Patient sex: F
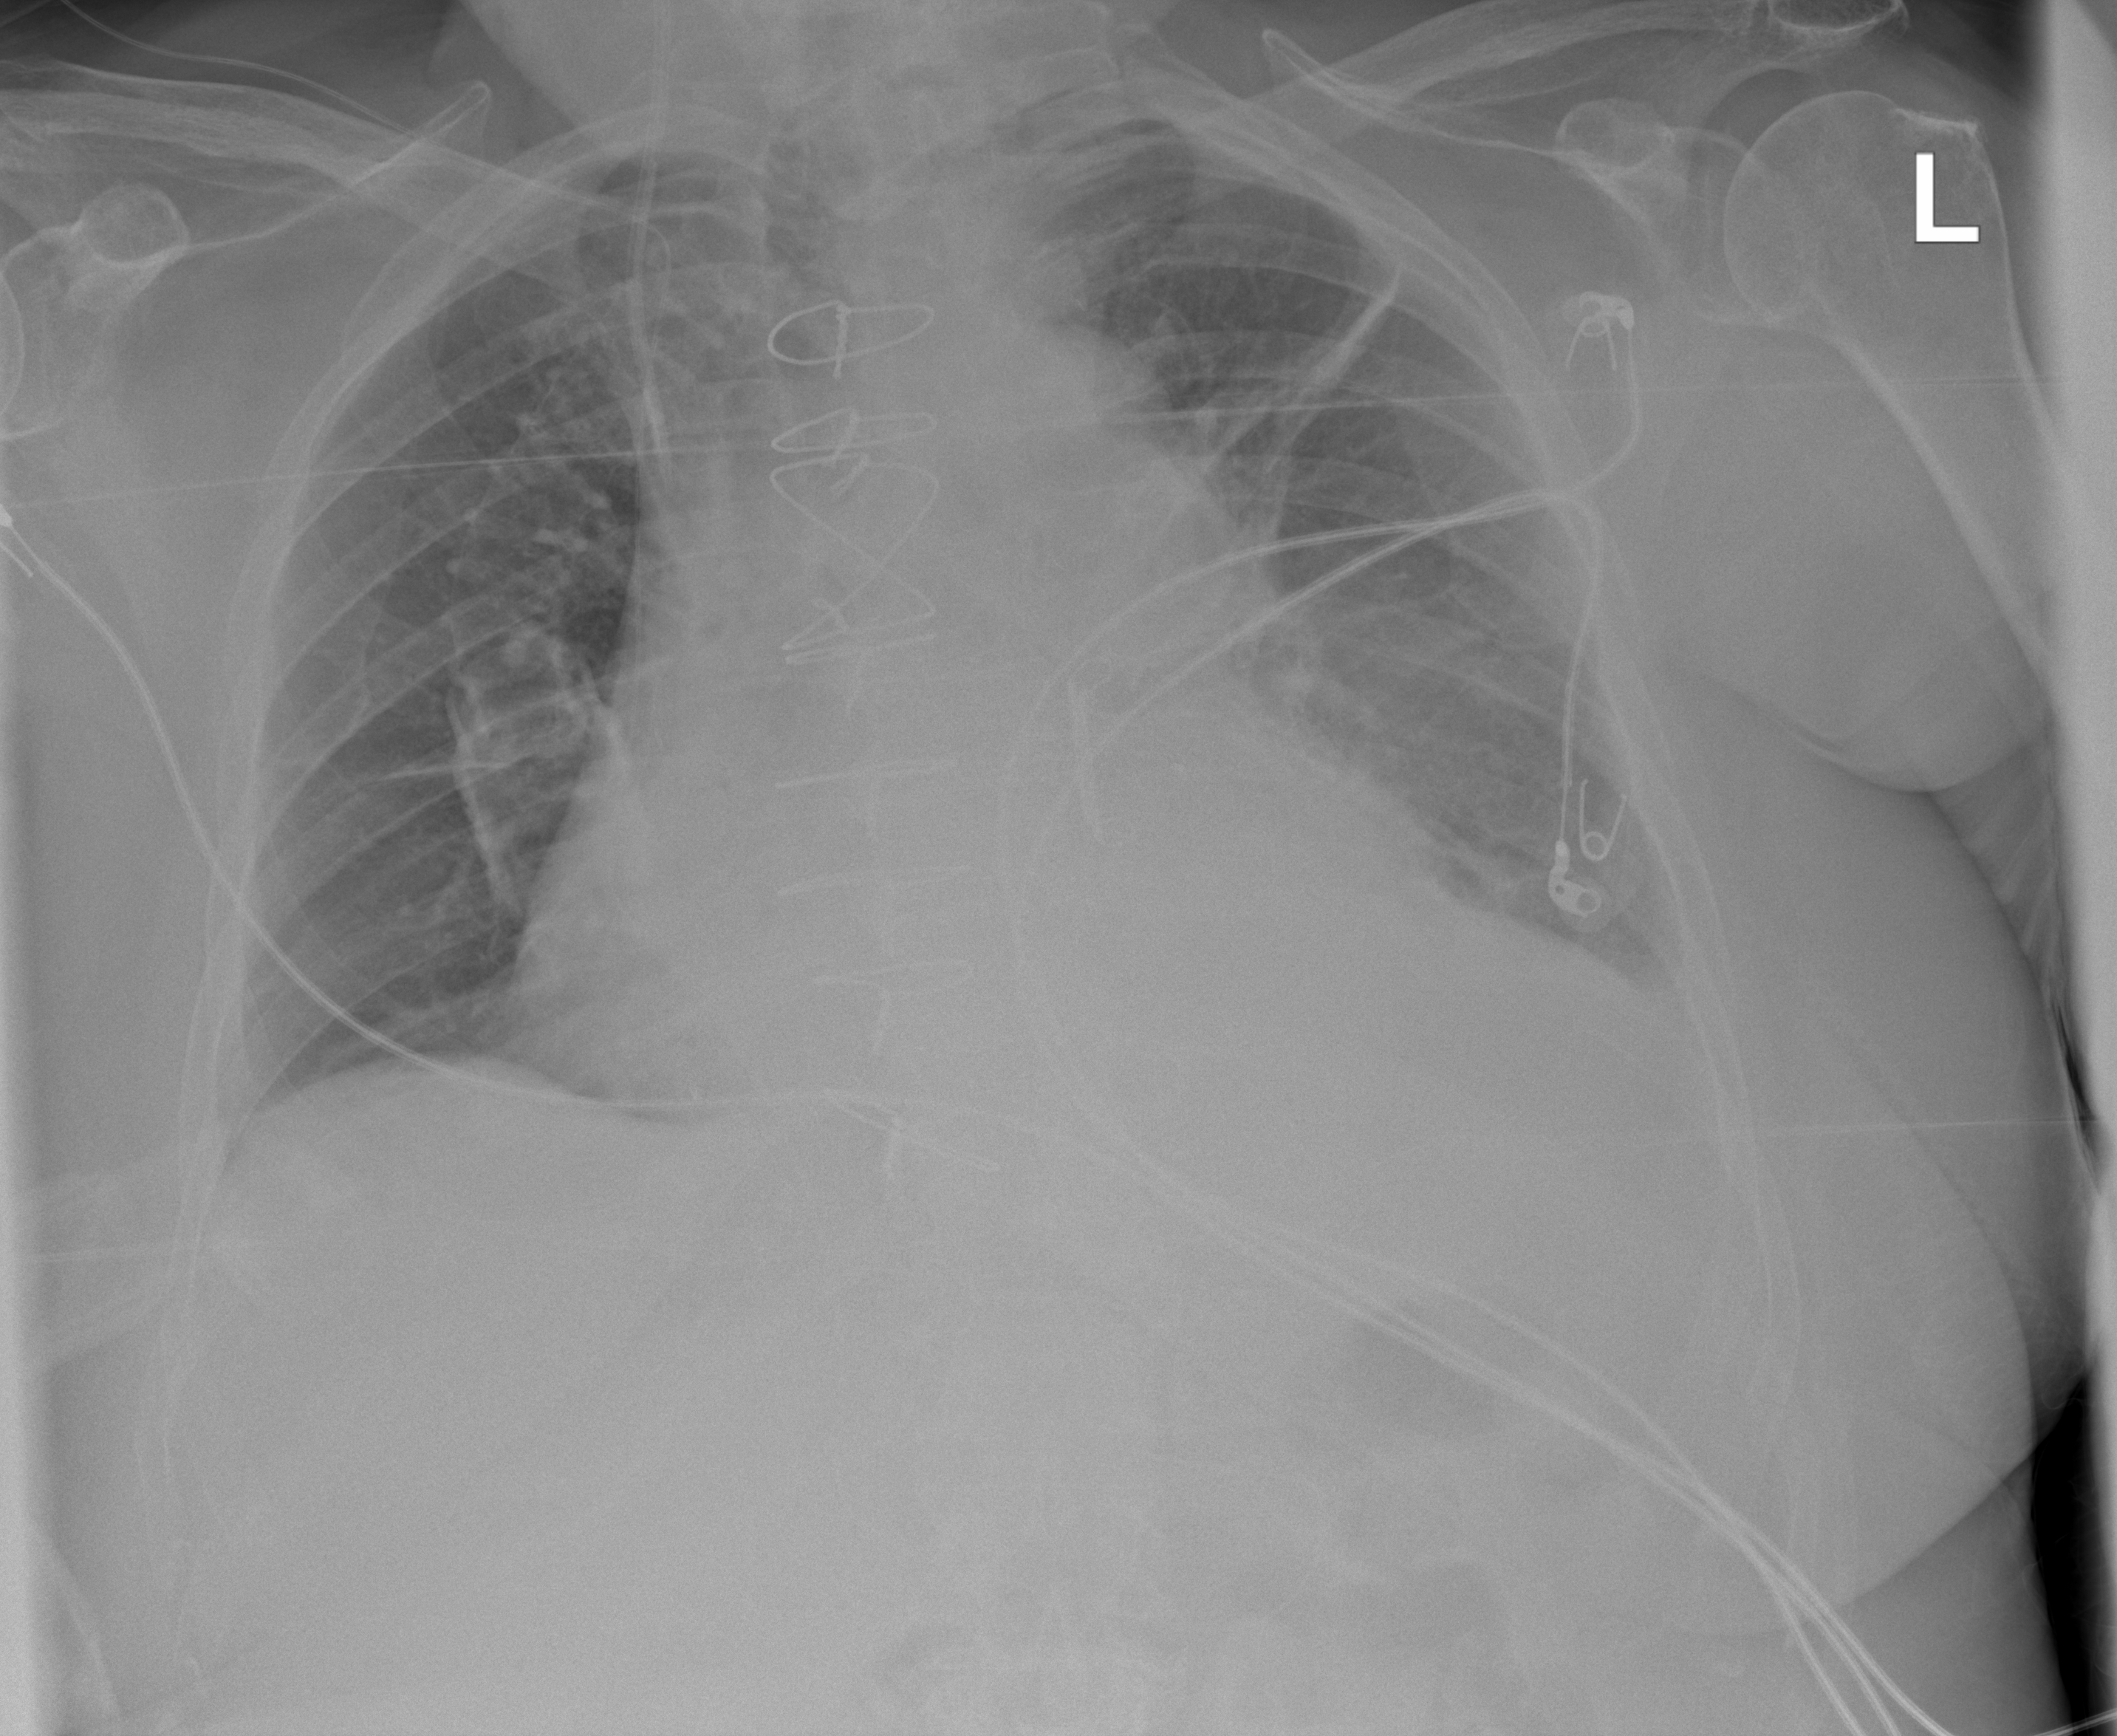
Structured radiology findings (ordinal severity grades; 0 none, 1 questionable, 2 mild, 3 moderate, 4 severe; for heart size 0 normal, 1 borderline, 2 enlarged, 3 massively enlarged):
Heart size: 0
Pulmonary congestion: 2
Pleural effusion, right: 0
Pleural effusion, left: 2
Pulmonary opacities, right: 0
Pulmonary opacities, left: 0
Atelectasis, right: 2
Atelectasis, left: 3